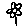
Label: flower